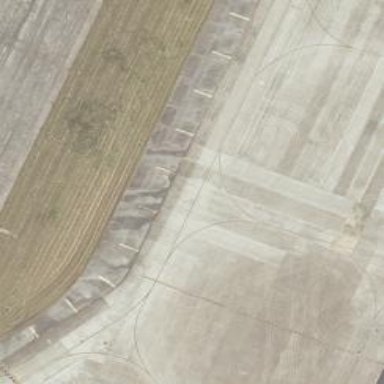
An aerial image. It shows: View of taxiway at the airport.